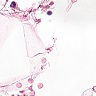
Metastatic tissue present: no